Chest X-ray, AP view. Patient: 24 years old, sex M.
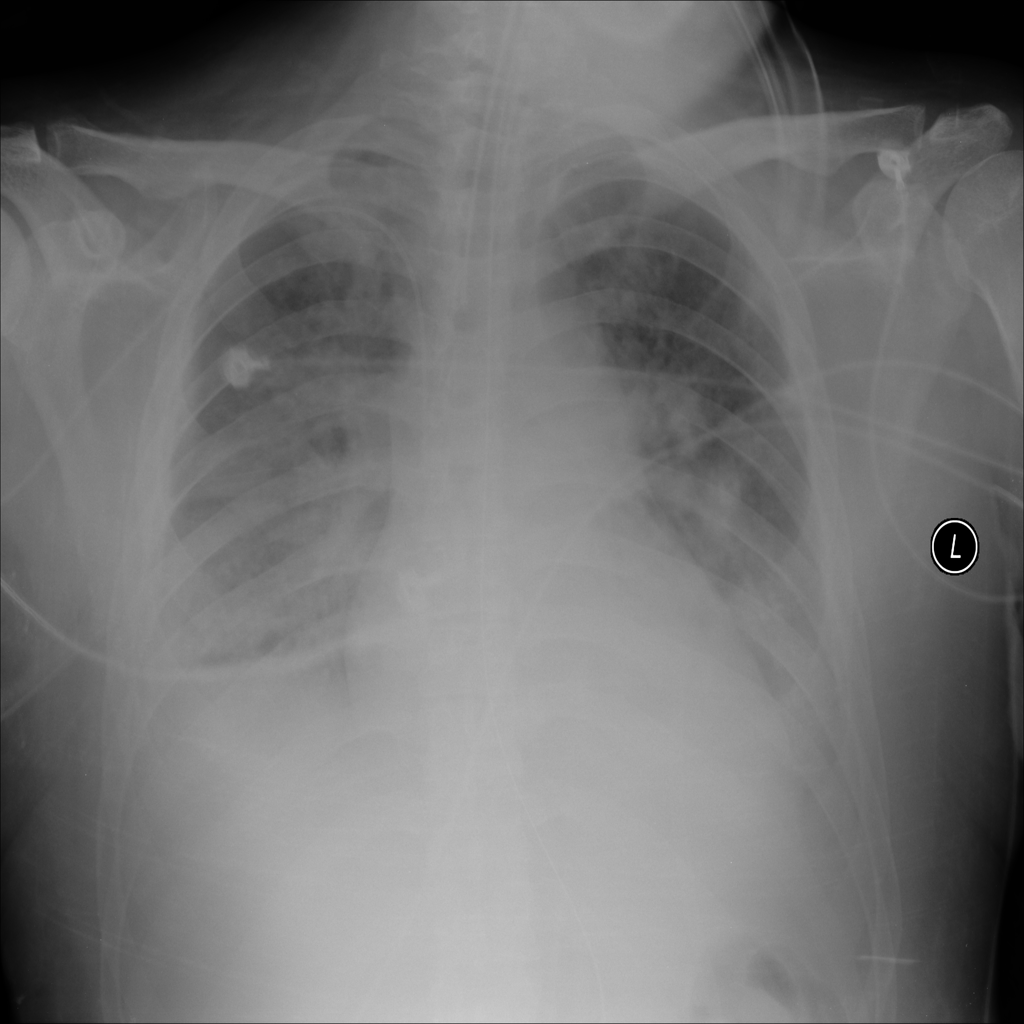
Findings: Edema, Effusion, Pneumonia